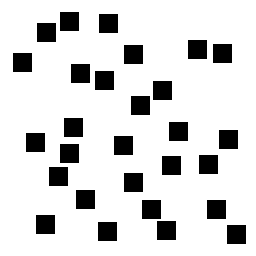
Squares: 28
Triangles: 0
Stars: 0
Total shapes: 28